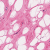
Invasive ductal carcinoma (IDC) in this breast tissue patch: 0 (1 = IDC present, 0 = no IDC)